Brain MRI, t1w sequence, axial 2D slice.
Patient: age 40, sex F, weight 78 kg, height 1.78 m
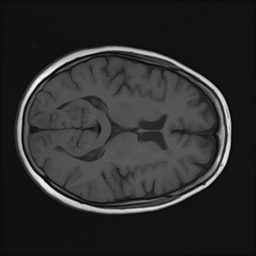